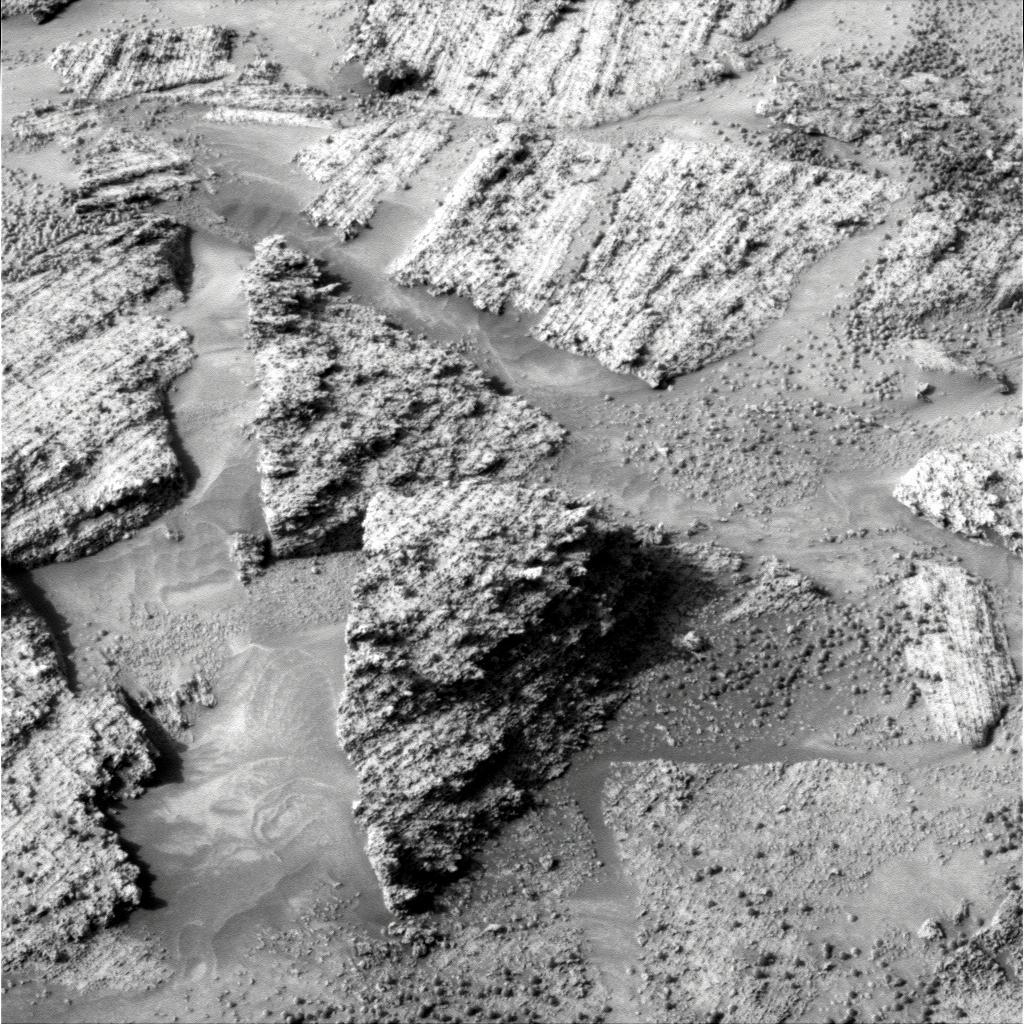
Terrain classes present: Bedrock, Gravel / Sand / Soil, Rock, Shadow